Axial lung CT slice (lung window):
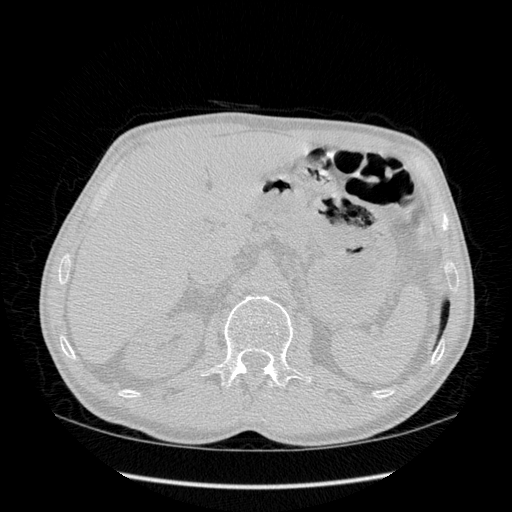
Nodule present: no